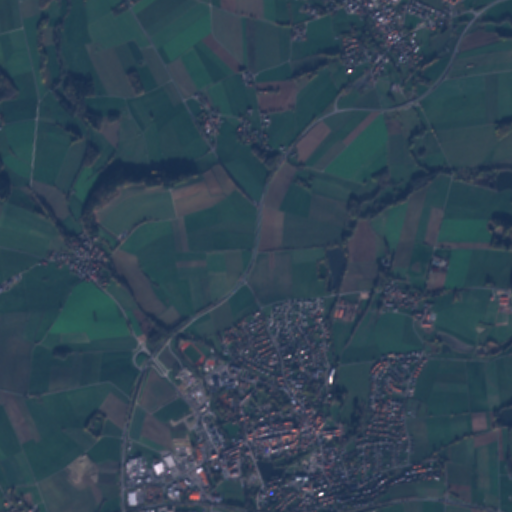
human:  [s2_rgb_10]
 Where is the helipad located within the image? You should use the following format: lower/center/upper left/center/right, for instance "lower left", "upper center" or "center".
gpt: The helipad is located in the lower center of the image.
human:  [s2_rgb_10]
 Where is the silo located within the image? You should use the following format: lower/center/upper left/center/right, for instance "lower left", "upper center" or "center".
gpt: The silo is located in the center left of the image.
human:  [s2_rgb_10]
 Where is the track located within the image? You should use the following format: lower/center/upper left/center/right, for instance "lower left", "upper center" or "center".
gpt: The track is located in the lower center of the image.
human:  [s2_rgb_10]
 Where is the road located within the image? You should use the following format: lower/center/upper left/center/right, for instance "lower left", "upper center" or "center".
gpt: There is no road in the image.